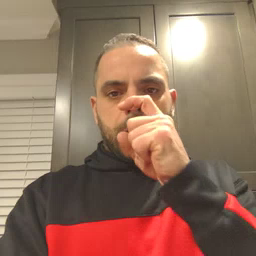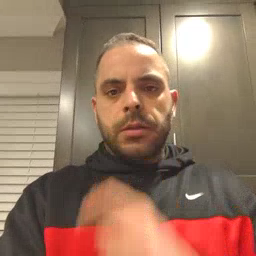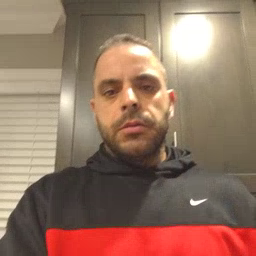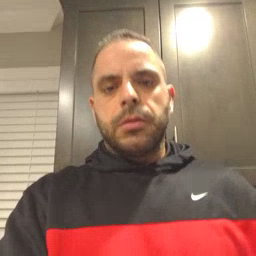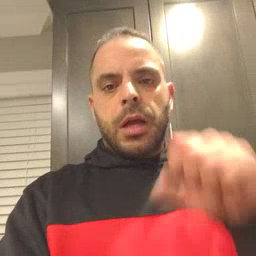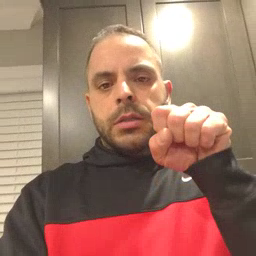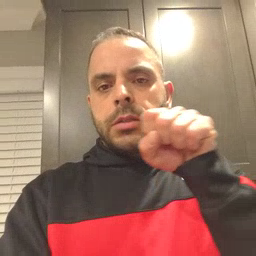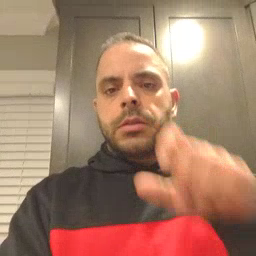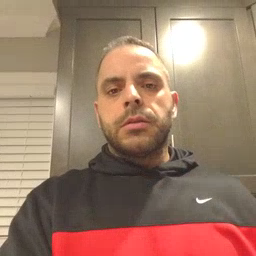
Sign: carrot